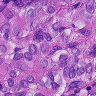
Metastatic tissue present: yes